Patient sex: M
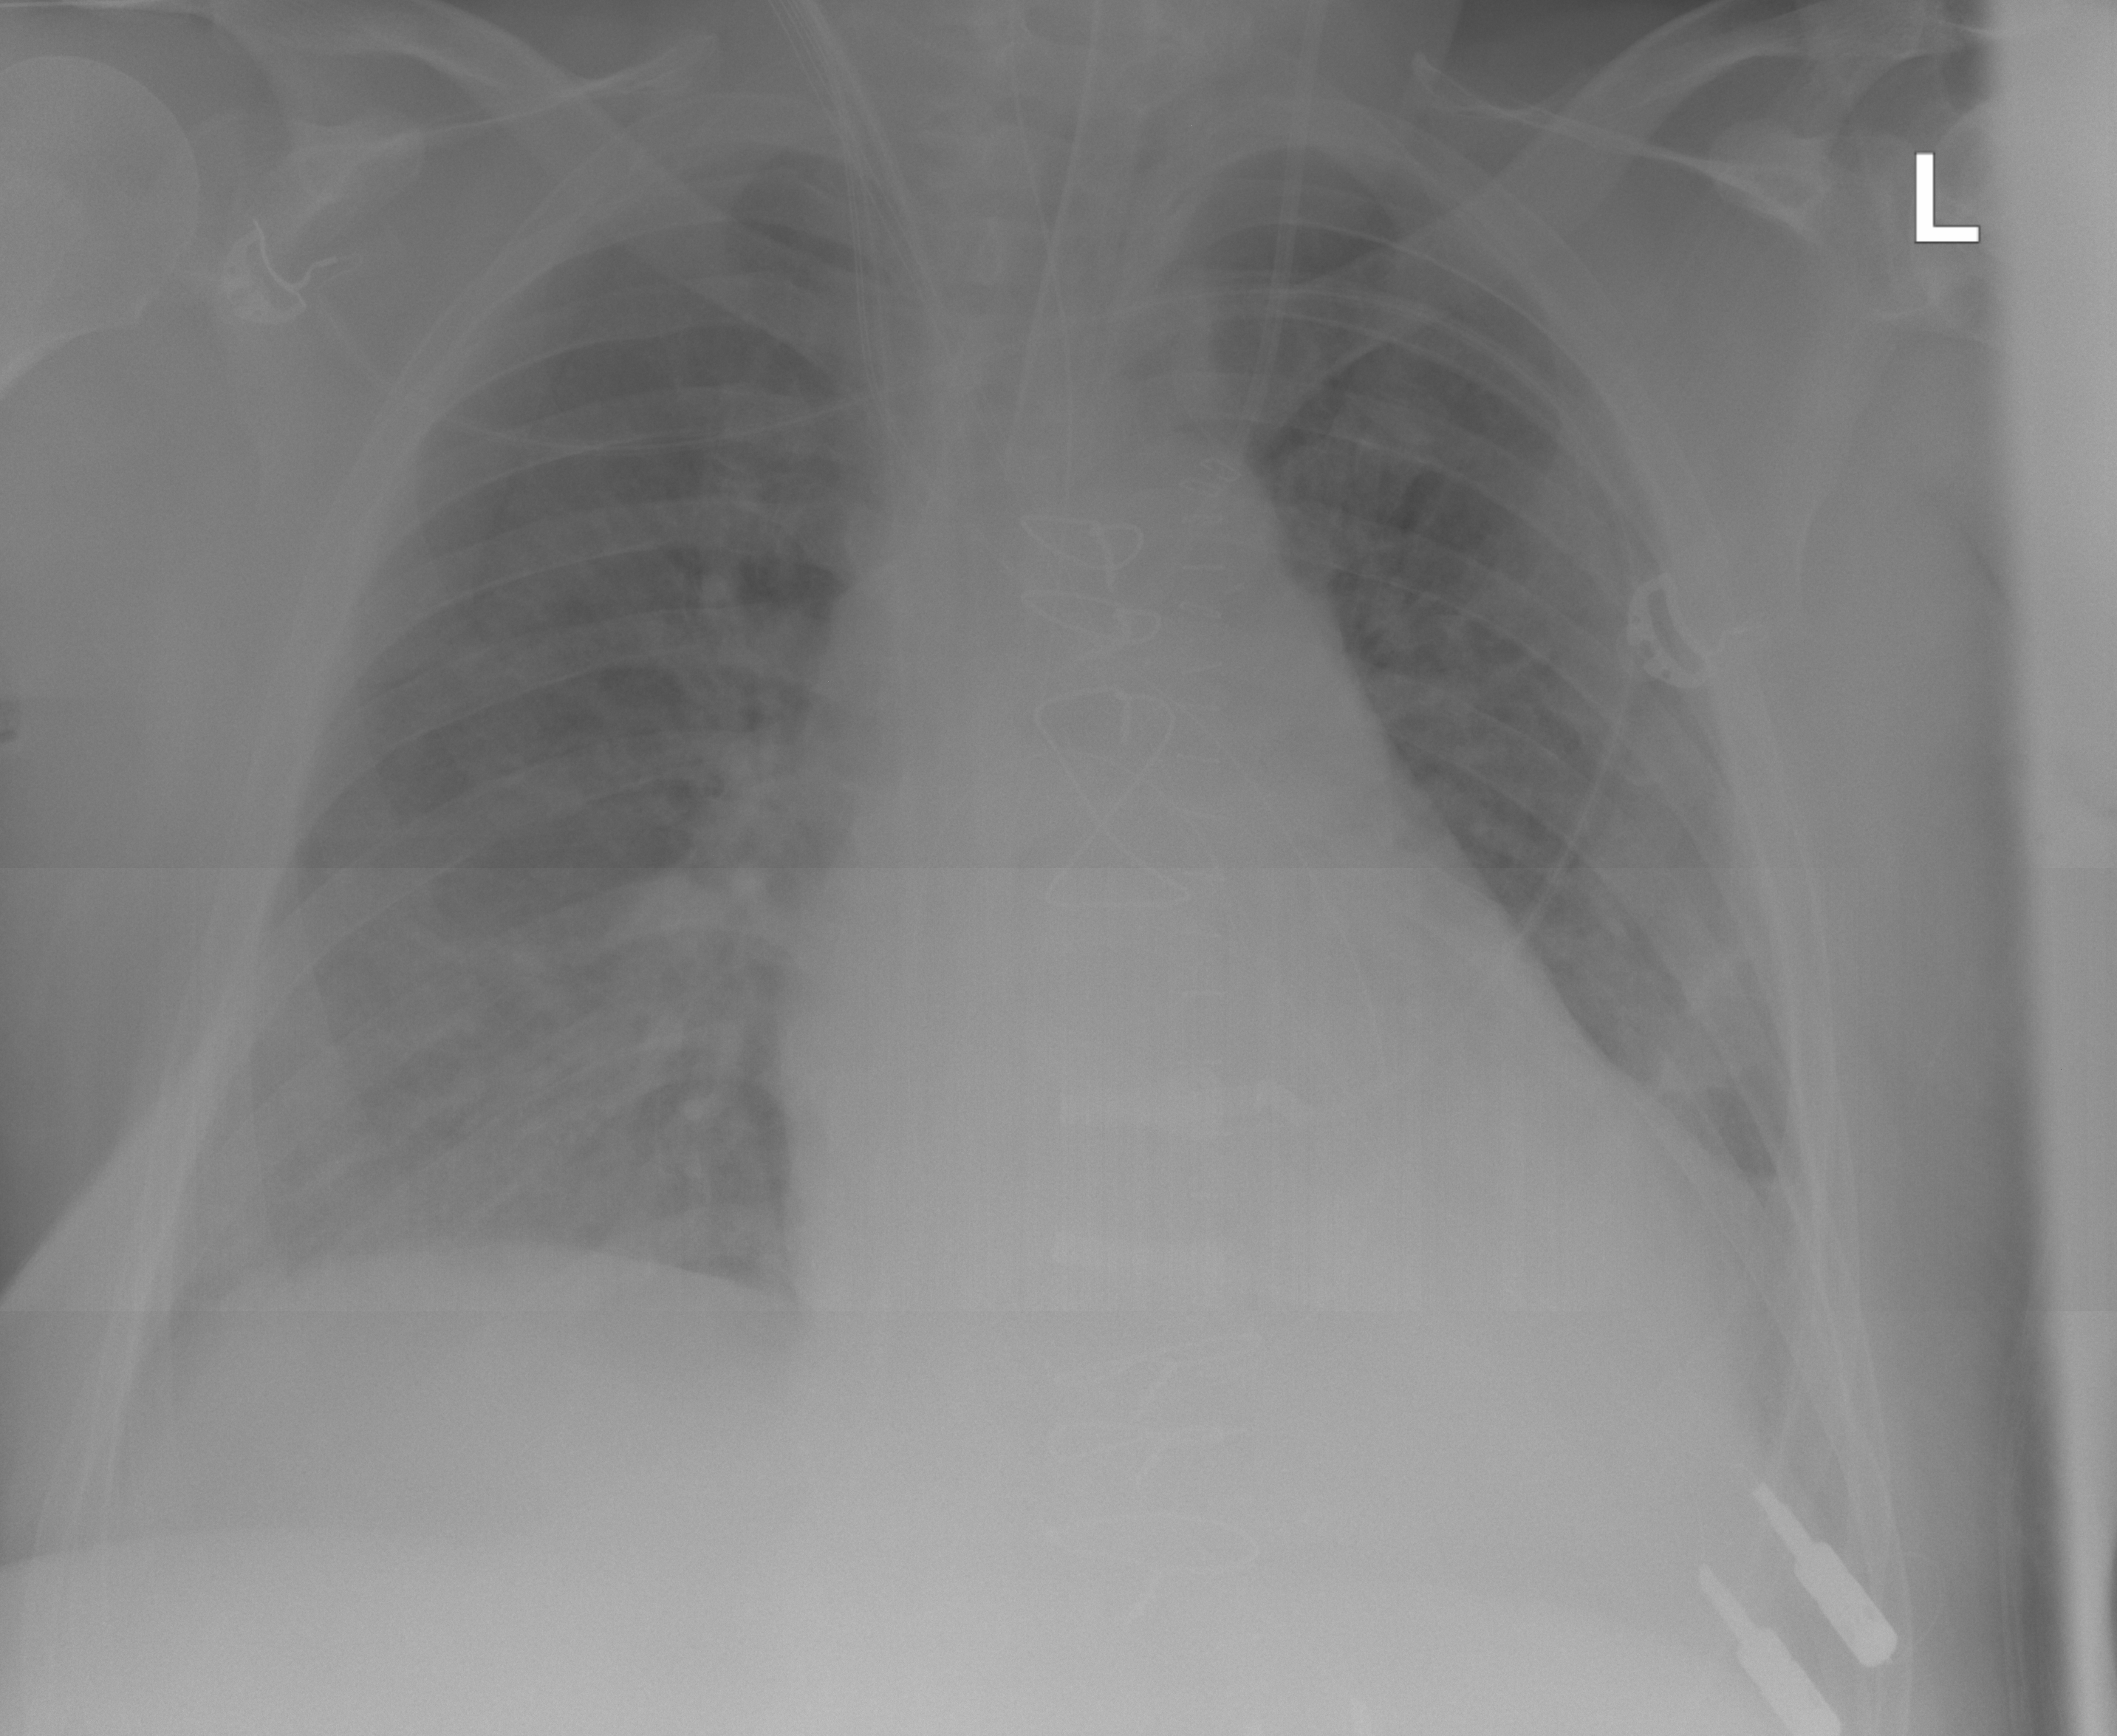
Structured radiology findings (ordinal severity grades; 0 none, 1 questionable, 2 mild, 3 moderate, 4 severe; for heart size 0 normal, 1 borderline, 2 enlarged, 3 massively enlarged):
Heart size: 2
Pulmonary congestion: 0
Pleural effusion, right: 0
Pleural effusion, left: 0
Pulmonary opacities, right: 0
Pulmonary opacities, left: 1
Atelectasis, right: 1
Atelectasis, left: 2